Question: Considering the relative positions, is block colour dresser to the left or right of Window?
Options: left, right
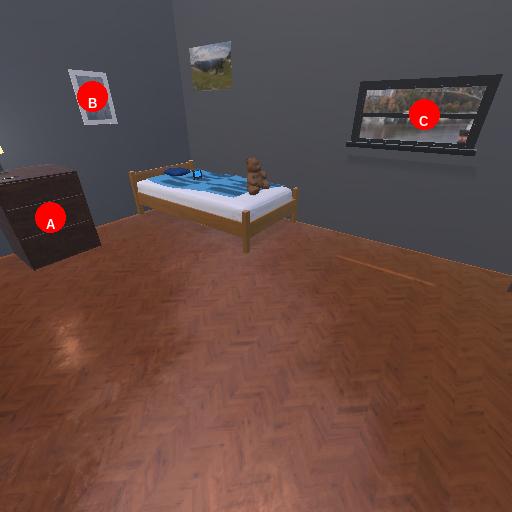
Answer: left